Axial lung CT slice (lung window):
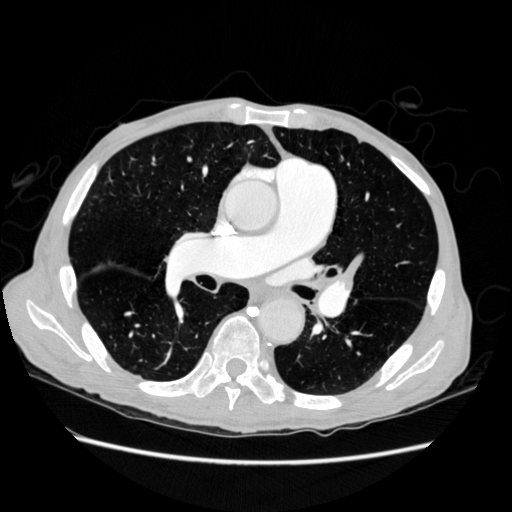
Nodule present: no